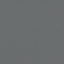
Land use / land cover class: SeaLake